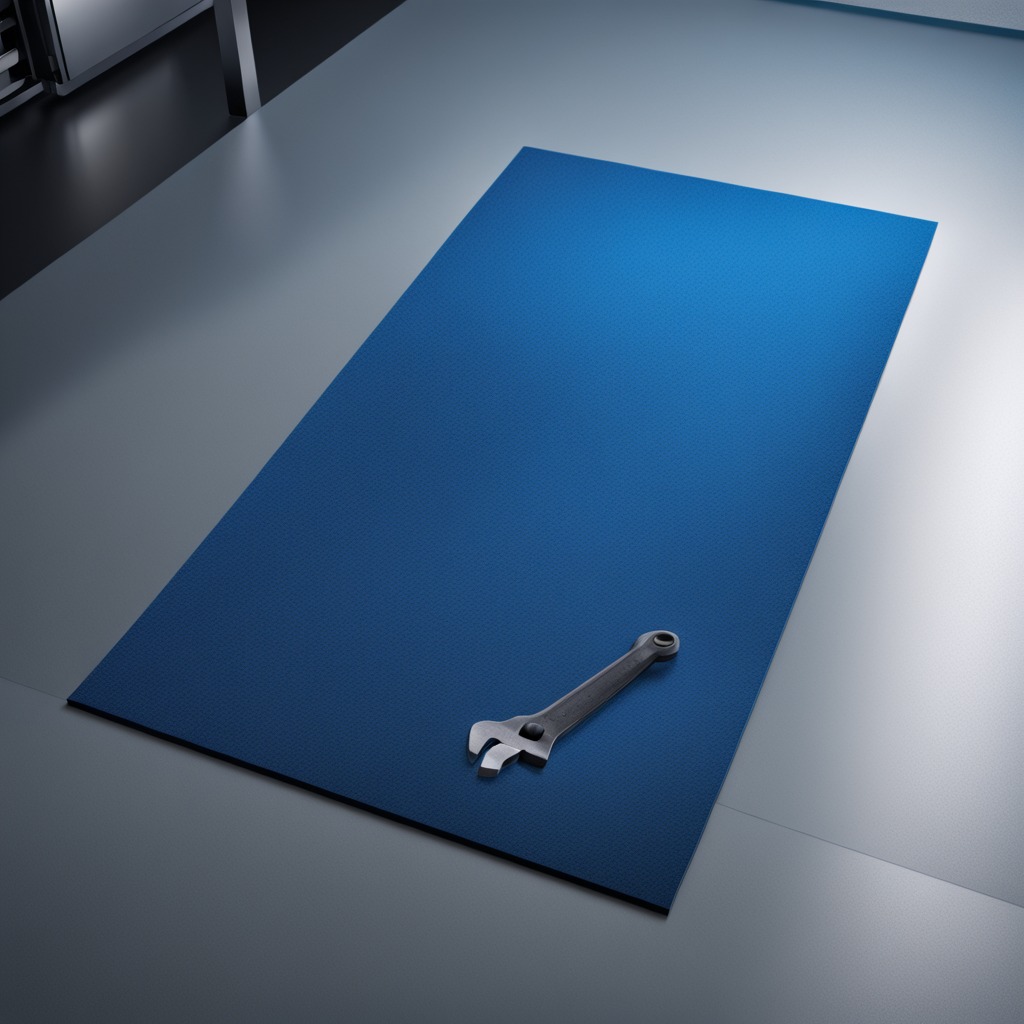
A wrench is lying on a tabletop.